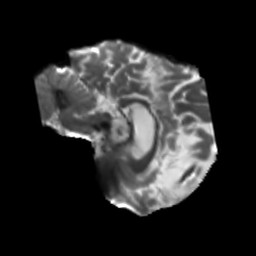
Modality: T2w
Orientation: sagittal
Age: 62
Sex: female
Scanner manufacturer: siemens
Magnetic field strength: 3 T
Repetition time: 5.25 s
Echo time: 0.08 s